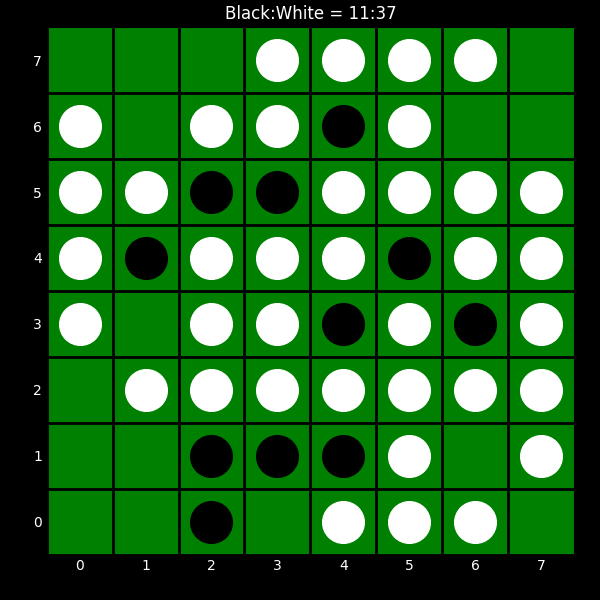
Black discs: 11
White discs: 37